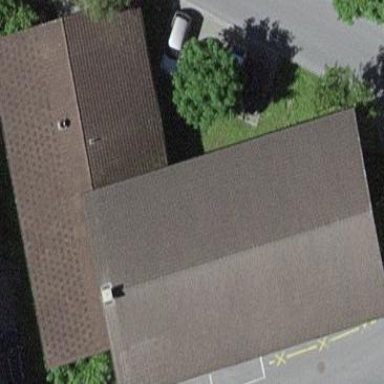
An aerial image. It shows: Sports hall building.